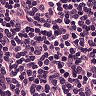
Metastatic tissue present: no